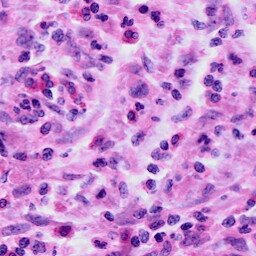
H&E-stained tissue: Cervix